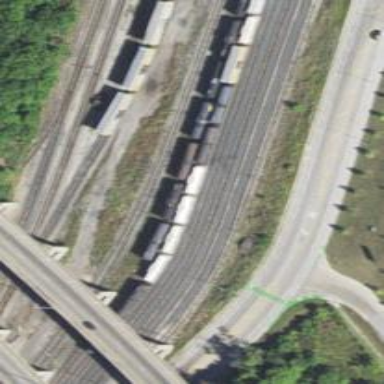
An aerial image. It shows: Railway yard used for servicing trains.